Question: I have a 'QListWidget' which displays a list of names using PyQt in . How can I get the 'QListWidgetItem' for a given name?
For example, if I have the following 'QListWidget' with 4 items, how can I get the item which contains text = dan?

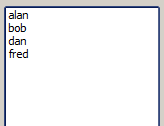
Answer: The python equivalent to vahancho's answer:
'''
items = self.listWidgetName.findItems("dan",Qt.MatchExactly)
if len(items) > 0:
for item in items:
print "row number of found item =",self.listWidgetName.row(item)
print "text of found item =",item.text()
'''